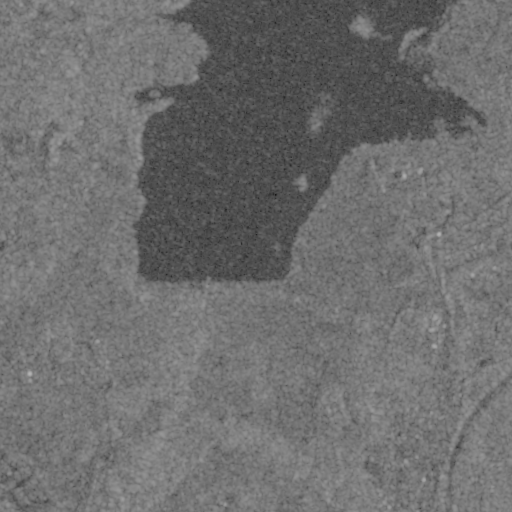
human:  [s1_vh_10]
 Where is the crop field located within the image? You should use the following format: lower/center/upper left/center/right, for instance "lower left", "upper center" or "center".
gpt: The crop field is located in the lower right of the image.
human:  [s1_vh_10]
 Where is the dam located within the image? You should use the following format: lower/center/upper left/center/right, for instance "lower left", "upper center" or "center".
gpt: The dam is located in the center left of the image.
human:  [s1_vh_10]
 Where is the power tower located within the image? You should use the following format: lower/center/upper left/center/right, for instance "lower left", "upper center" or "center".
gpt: The power tower is located in the left of the image.
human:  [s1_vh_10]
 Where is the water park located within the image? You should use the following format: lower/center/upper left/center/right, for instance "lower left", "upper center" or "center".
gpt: The water park is located in the center left of the image.
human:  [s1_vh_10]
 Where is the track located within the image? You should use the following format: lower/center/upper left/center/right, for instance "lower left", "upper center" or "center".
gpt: There is no track in the image.

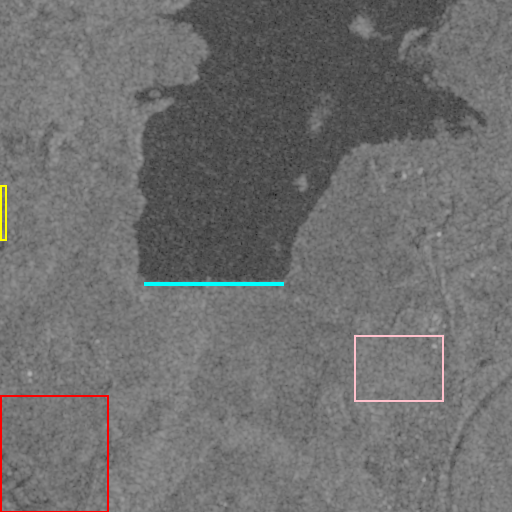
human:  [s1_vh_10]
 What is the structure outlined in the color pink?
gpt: The structure outlined in pink is a crop field.
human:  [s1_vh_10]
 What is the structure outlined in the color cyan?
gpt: The structure outlined in cyan is a dam.
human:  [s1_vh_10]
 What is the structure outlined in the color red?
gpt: The structure outlined in red is a park.
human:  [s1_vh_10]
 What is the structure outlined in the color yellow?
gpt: The structure outlined in yellow is a water park.
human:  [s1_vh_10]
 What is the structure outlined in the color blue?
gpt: There is no blue outline.